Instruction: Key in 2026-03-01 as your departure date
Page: home
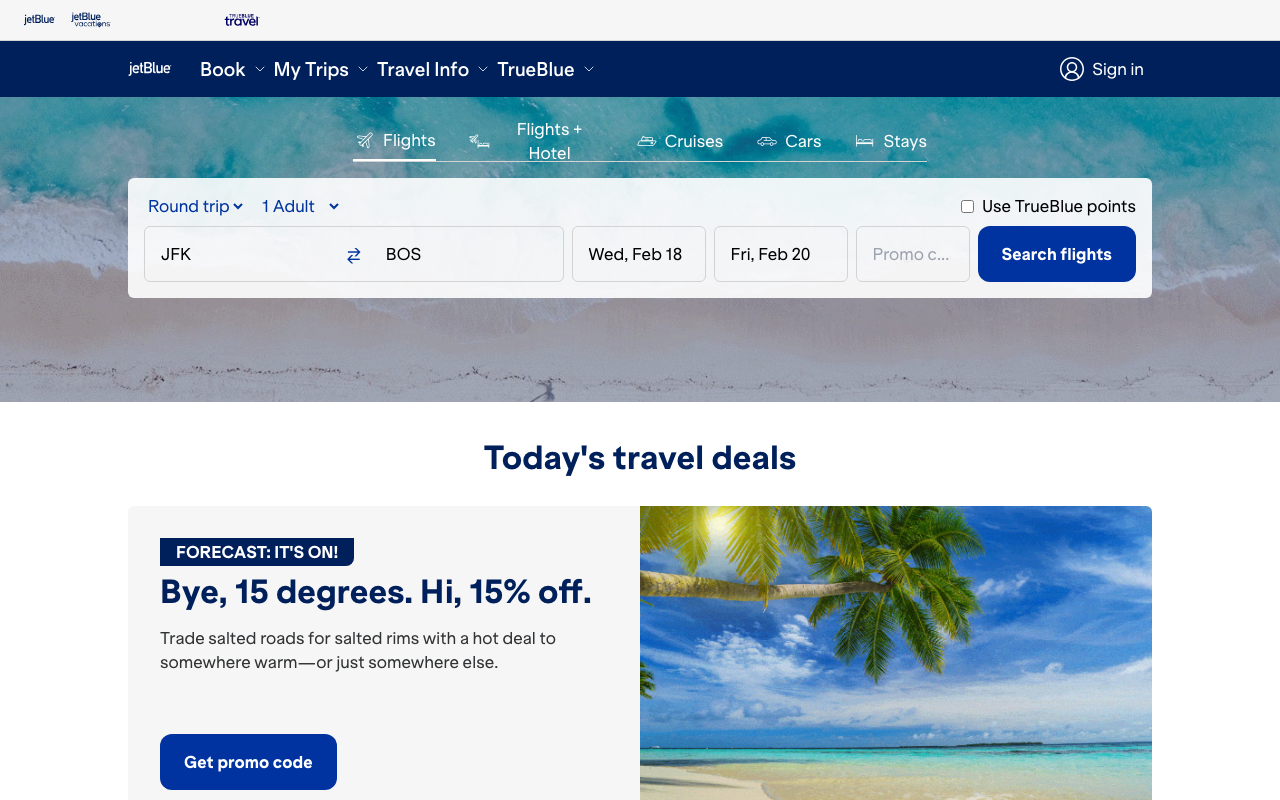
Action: type